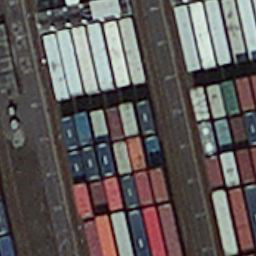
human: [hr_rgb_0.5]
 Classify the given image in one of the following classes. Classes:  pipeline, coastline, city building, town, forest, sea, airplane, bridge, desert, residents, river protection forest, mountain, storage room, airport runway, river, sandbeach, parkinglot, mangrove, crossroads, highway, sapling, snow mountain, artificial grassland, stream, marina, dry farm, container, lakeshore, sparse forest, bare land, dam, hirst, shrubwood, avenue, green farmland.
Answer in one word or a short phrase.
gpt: container